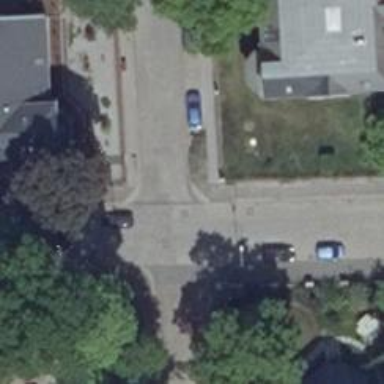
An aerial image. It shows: Residential road with sidewalks on both sides.